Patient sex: F
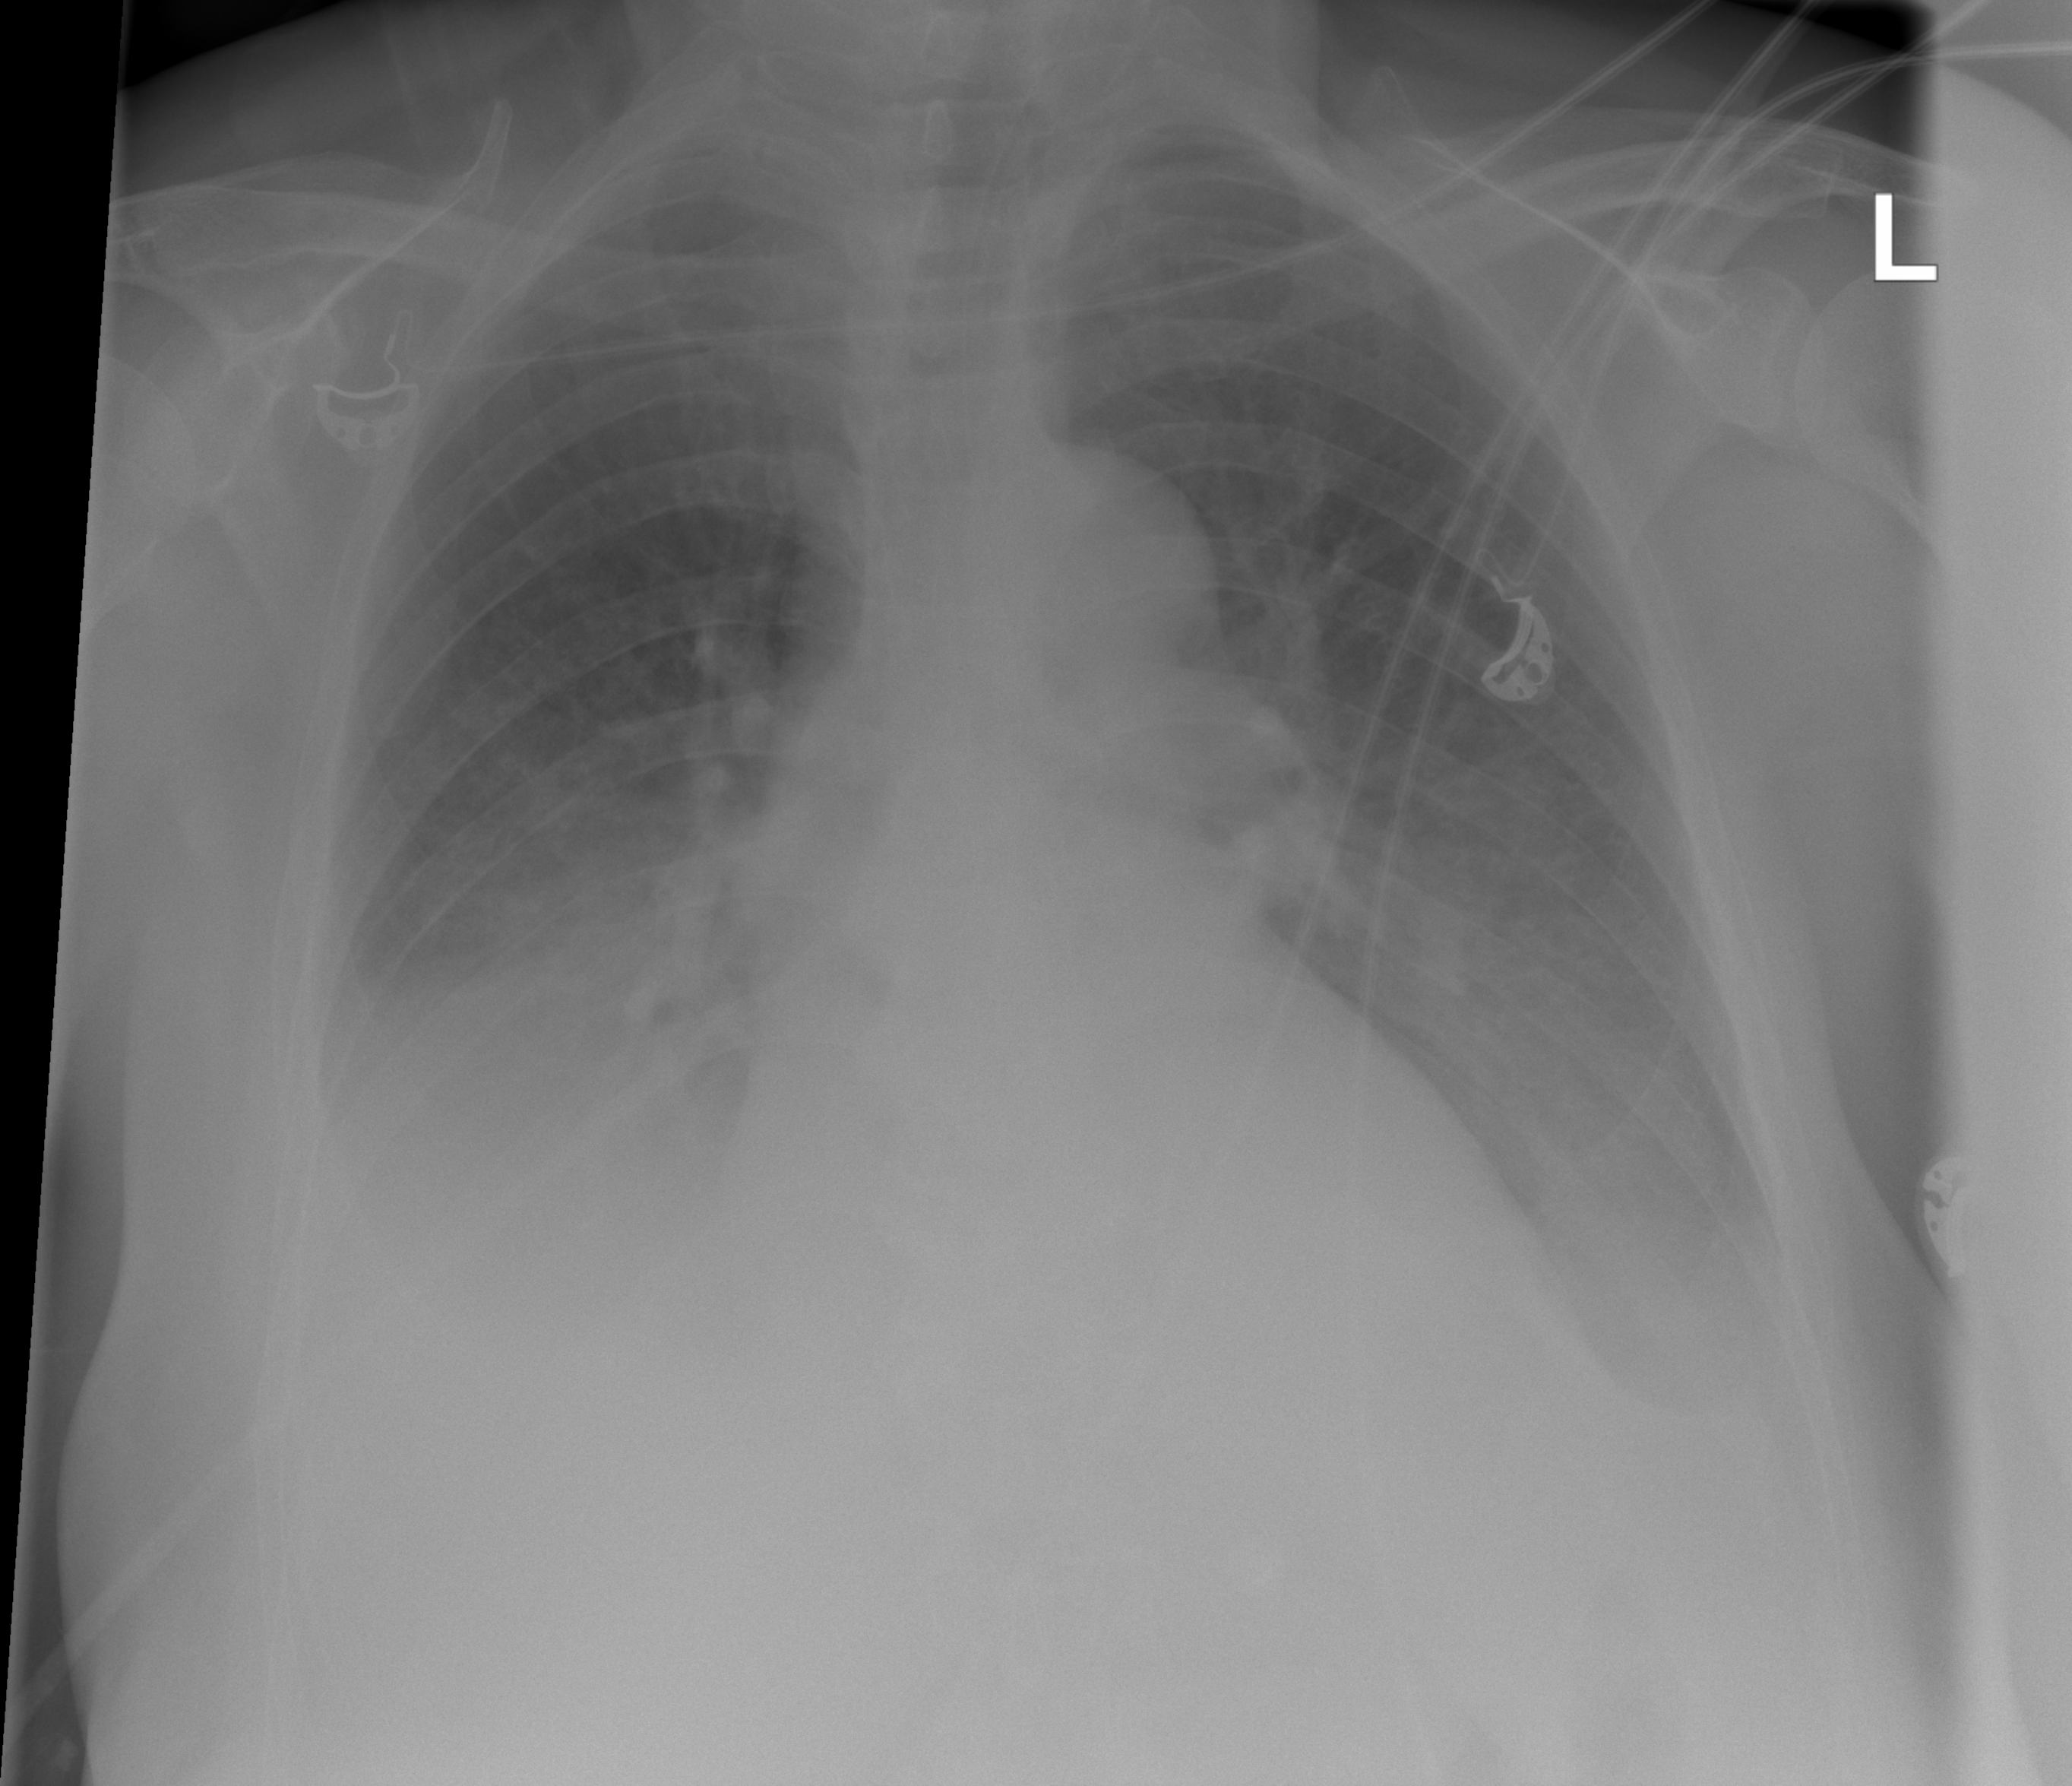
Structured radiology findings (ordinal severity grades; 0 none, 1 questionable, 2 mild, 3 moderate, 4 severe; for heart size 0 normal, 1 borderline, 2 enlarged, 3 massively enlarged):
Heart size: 1
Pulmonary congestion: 0
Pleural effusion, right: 3
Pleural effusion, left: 2
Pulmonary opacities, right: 0
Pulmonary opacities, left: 0
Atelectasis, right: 2
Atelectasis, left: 2